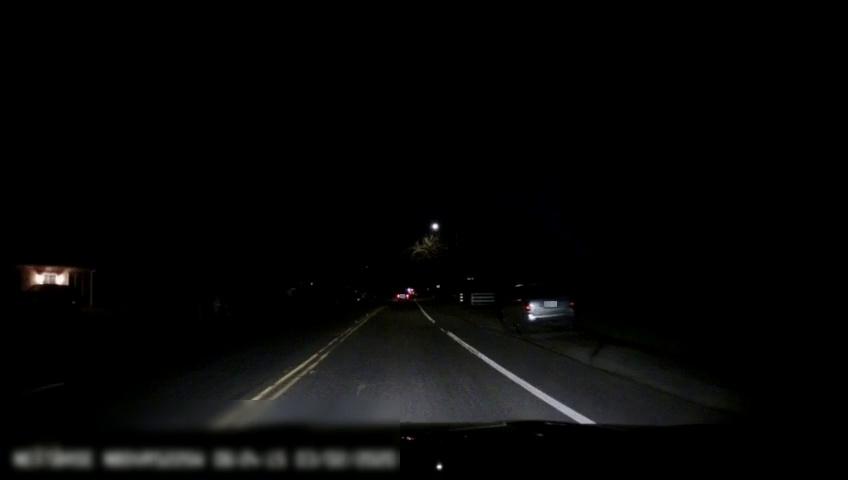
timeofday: Night
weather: Other
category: Drivable Space
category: Vehicles | SUV
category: Vehicles | Car
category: Lanes | Current Lane
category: Lanes | Current Lane
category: Lanes | Alternate Lane
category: Lanes | Alternate Lane